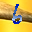
Label: 6